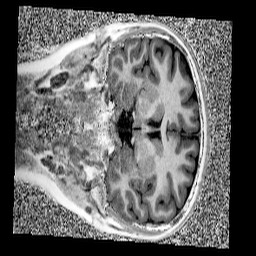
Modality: UNIT1
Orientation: coronal
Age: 12
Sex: female
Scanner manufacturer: siemens
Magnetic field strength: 3 T
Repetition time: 4 s
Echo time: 0.00299 s